Aerial crown-view tile of a tropical tree (Barro Colorado Island, Panama), acquired 20250317:
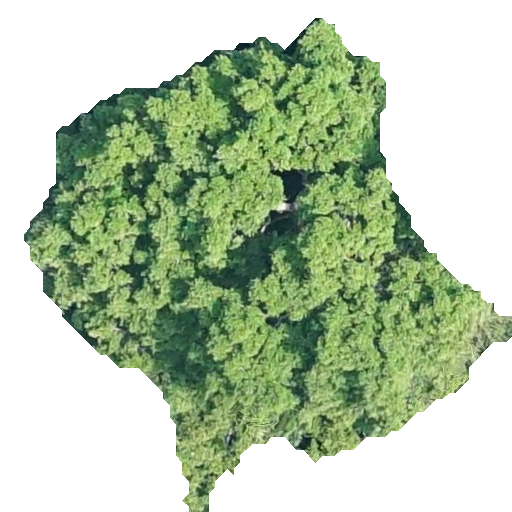
Species: Brosimum alicastrum
GBIF accepted scientific name: Brosimum alicastrum
Crown area: 198.115 m²